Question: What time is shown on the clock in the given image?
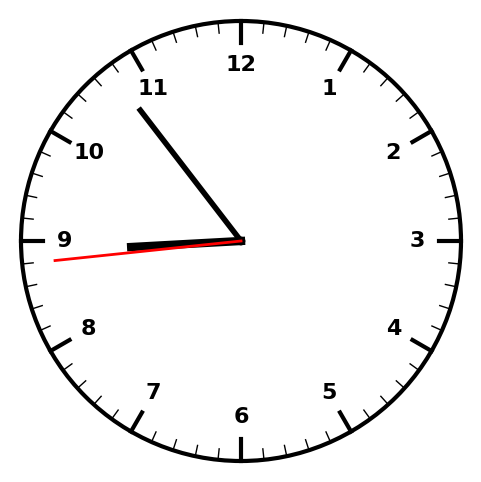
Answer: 08:53:44